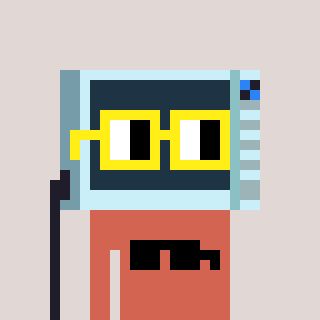
a pixel art character with square yellow glasses, a microwave-shaped head and a peachy-colored body on a warm background